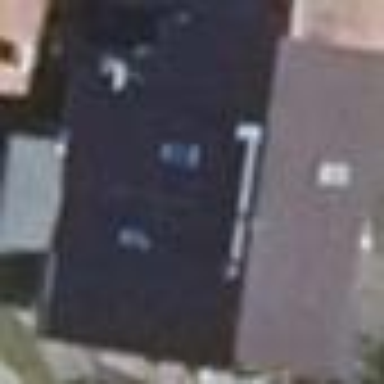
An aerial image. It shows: House with flat roof colored in dark grey.